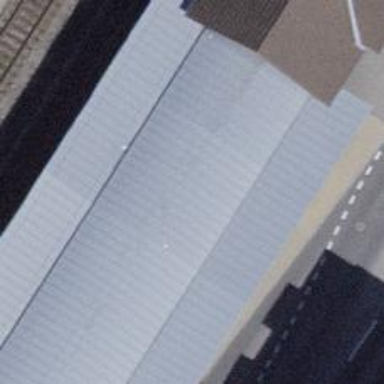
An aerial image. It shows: Railway station.